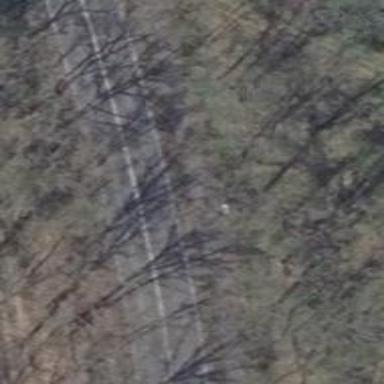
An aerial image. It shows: Asphalt road classified as primary highway.